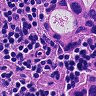
Metastatic tissue present: yes